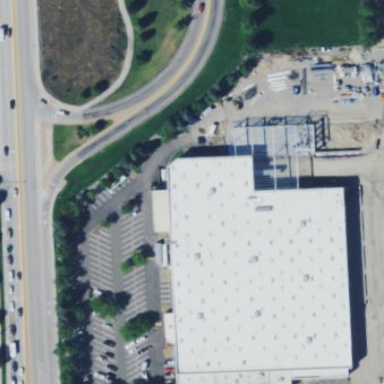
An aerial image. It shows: Wholesale shop housed in building.